Question: Application overview:
There can be multiple dynamic queues created. Each queue should only have one consumer. Only when the consumer has finished processing one message, only then the consumer should pick up the another message.
Here is my configuration:
'''
@EnableRabbit
@Configuration
public class RabbitMqSenderConfig {
private static final Logger logger = LoggerFactory.getLogger(RabbitMqSenderConfig.class);
@Value("${spring.rabbitmq.addresses}")
private String addressURL;
@Bean
public ConnectionFactory connectionFactory() throws URISyntaxException {
return new CachingConnectionFactory(new URI(addressURL));
}
/**
* Required for executing adminstration functions against an AMQP Broker
*/
@Bean
public AmqpAdmin amqpAdmin() throws URISyntaxException {
return new RabbitAdmin(connectionFactory());
}
@Bean
public MessageConverter jsonMessageConverter() {
return new Jackson2JsonMessageConverter();
}
@Bean
public AmqpTemplate rabbitTemplate() throws URISyntaxException {
final RabbitTemplate rabbitTemplate = new RabbitTemplate(connectionFactory());
rabbitTemplate.setMessageConverter(jsonMessageConverter());
return rabbitTemplate;
}
}
'''
Listener:
'''
public class RabbitMqConsumer extends SimpleMessageListenerContainer {
public void startConsumers() throws Exception {
super.doStart();
}
}
'''
Handle message method:
'''
public void handleMessage(DeploymentJob deploymentJob) {
// Deployment running, takes almost 10-15 minutes each
try {
System.out.println("deploymentJob.getSocketHandler().getSessions() -> "+deploymentJob.getSocketHandler().getSessions());
} catch (Exception e) {
e.printStackTrace();
}
}
'''
Everytime a pull request is created, I send the details to rabbitMQ in a queue named after 'target' branch, so that all the pull requests gets validated in queue, and I create a consumer like this.
'''
rabbitTemplate.convertAndSend(repoName, queue_name, deploymentJob);
RabbitMqConsumer container = new RabbitMqConsumer();
container.setConnectionFactory(rabbitMqSenderConfig.connectionFactory());
container.setQueueNames(queue_name);
container.setConcurrentConsumers(1);
container.setMessageListener(new MessageListenerAdapter(new ConsumerHandler(), new Jackson2JsonMessageConverter()));
container.startConsumers();
'''
The issue here is it is creating new consumers for each and every message in the queue, which I want to avoid.
And I am not finding a way to limit only one consumer per queue. or to check if the consumer does not exists then don't create a new instance of 'RabbitMqConsumer'. Is this possible?
Consumer section

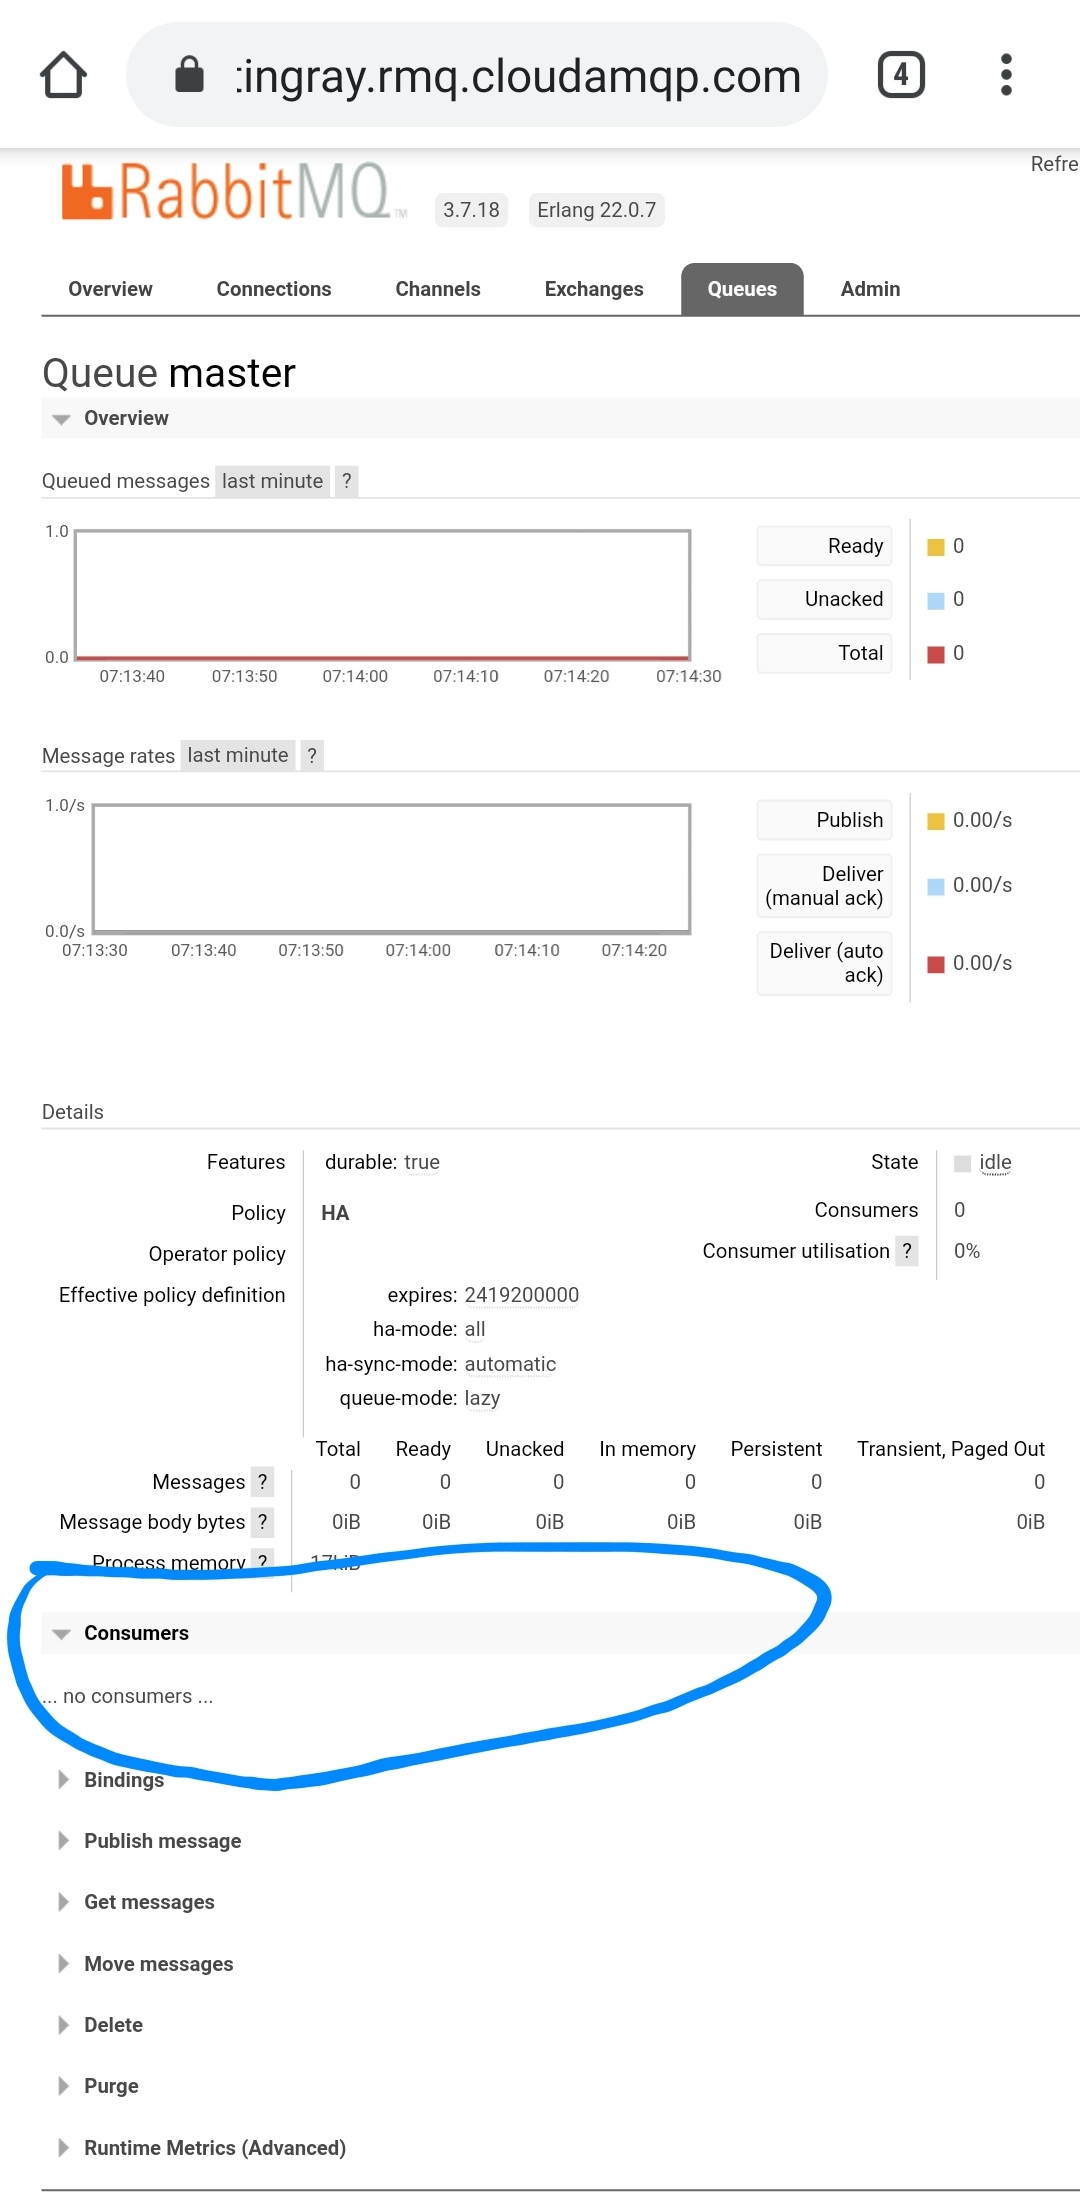
Answer: Just use a 'ConcurrentHashMap' keyed by the queue name to determine which queues you already have a consumer for; when you create a new consumer, add it to the map.